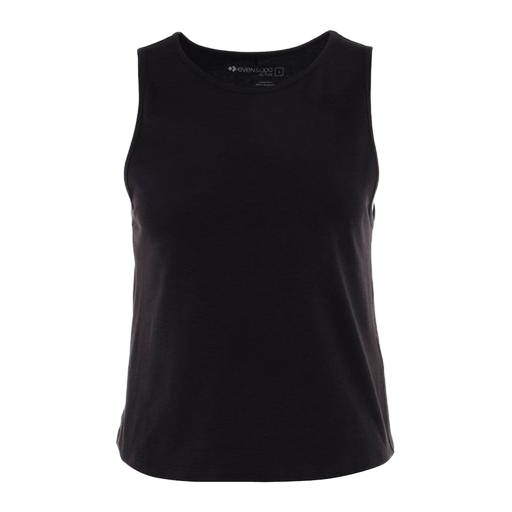
black performance essentials tank, black elevate tank top, black trainer tank, white background